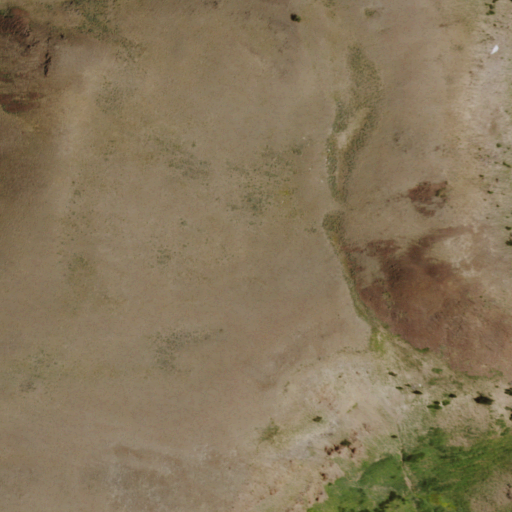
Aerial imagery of mountain in Nevada named Red Point containing shrub and evergreen forest